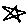
Label: star